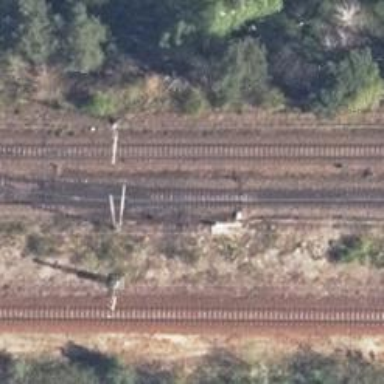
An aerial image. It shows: Railway spur service line with electrified contact line on embankment.